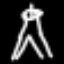
Label: The Eiffel Tower